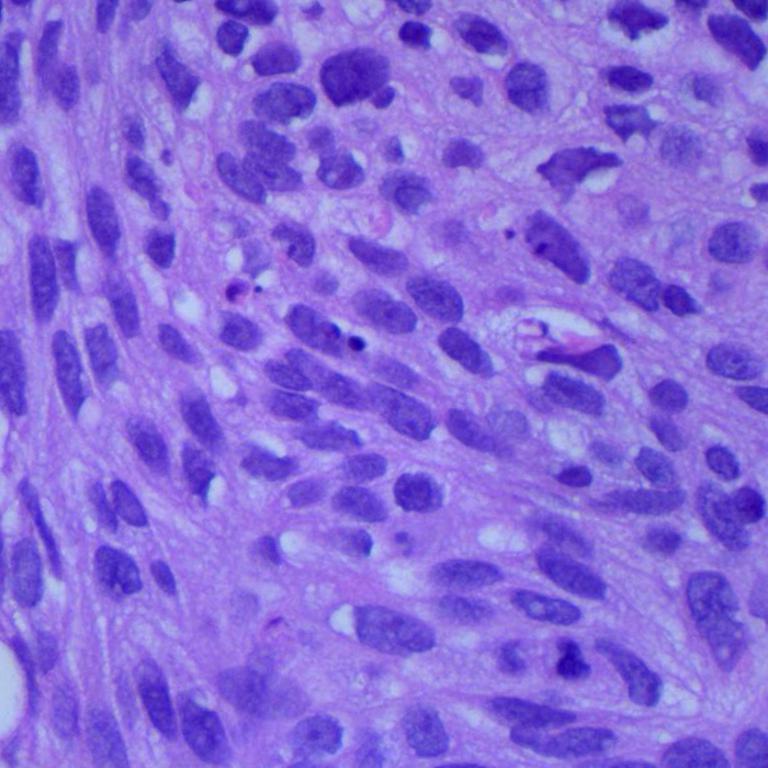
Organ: lung
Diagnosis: squamous carcinomas